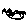
Label: fish